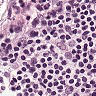
Metastatic tissue present: no